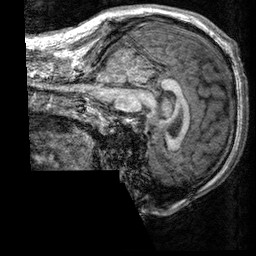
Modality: T1w
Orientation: sagittal
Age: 22
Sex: male
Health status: healthy
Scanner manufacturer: siemens
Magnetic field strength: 3 T
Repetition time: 2.3 s
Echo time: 0.00303 s